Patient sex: M
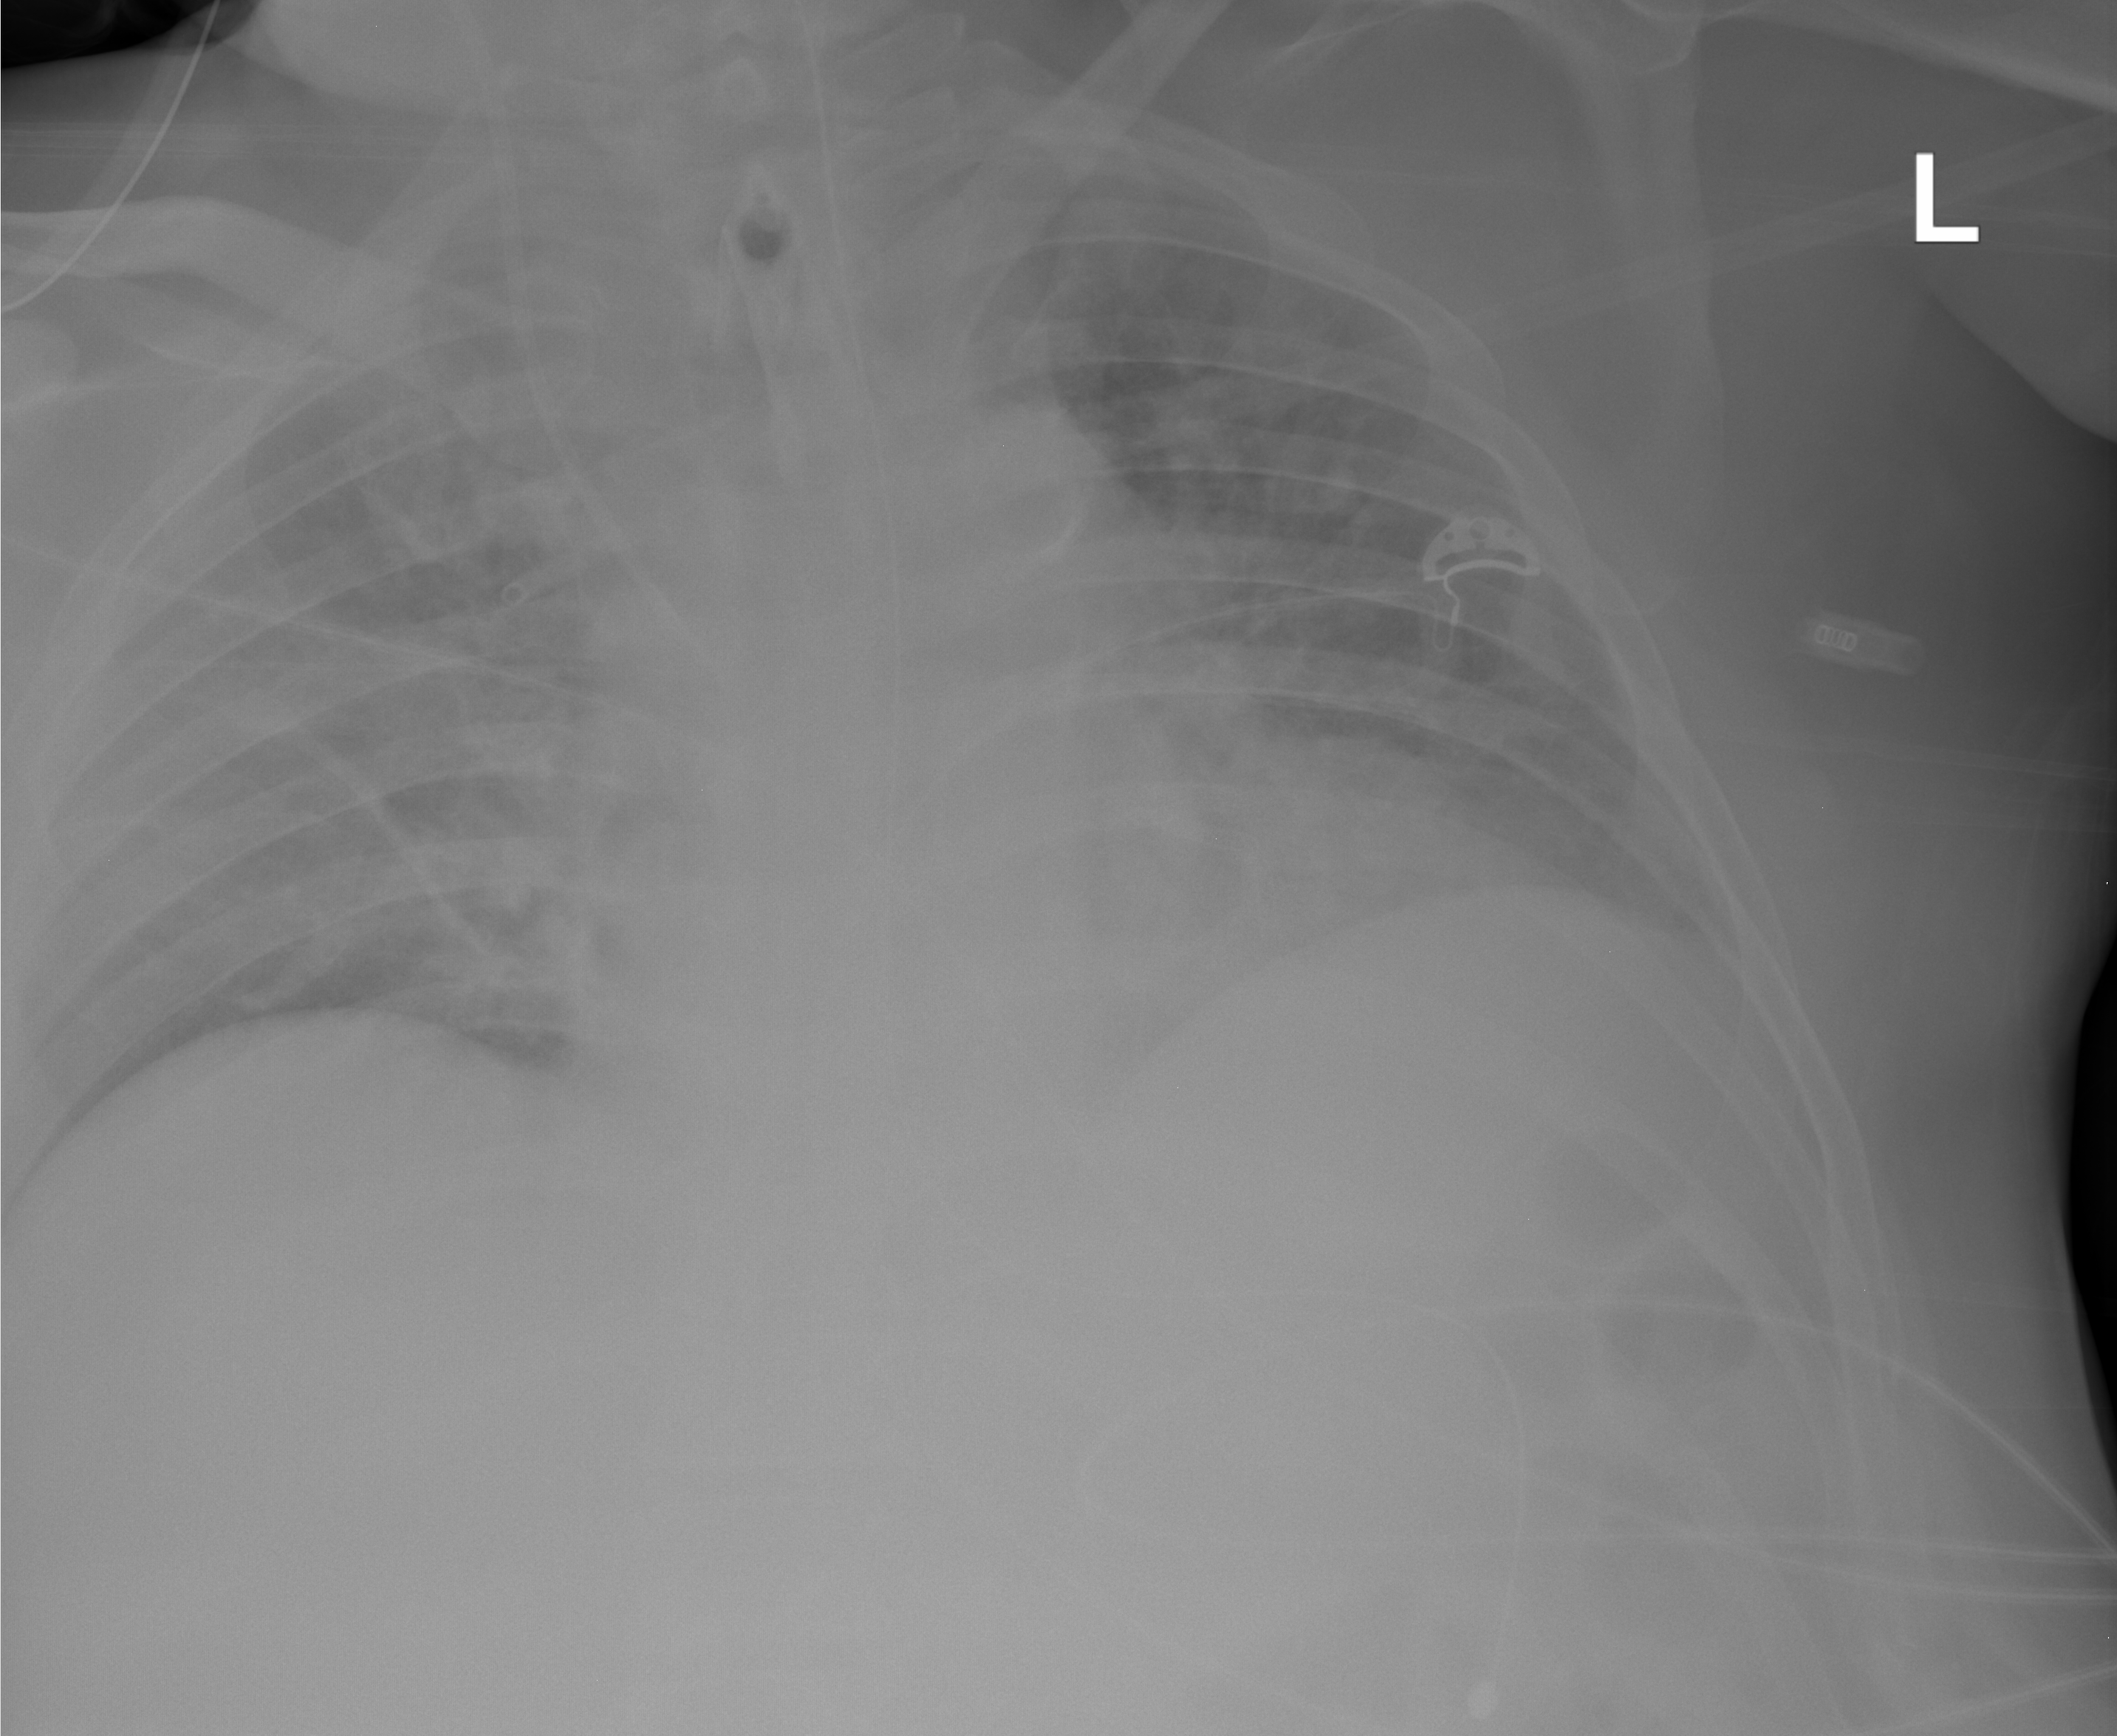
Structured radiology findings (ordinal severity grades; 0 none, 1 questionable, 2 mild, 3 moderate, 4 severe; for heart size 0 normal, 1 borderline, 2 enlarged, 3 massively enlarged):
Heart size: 2
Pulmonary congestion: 2
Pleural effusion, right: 0
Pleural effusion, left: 0
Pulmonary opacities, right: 2
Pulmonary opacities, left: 2
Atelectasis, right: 2
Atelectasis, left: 2